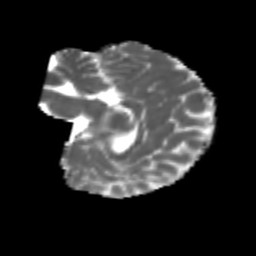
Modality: MD
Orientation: sagittal
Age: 6
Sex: female
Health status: healthy